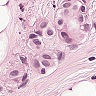
Metastatic tissue present: yes